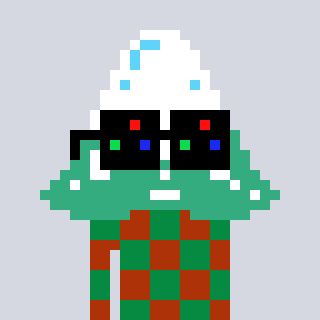
a pixel art character with square black sunglasses, a snowy mountain-shaped head and a hotbrown-colored body on a cool background